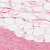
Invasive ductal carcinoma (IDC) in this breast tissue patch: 0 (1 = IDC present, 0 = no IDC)